Question: What is the measurement shown in the image?
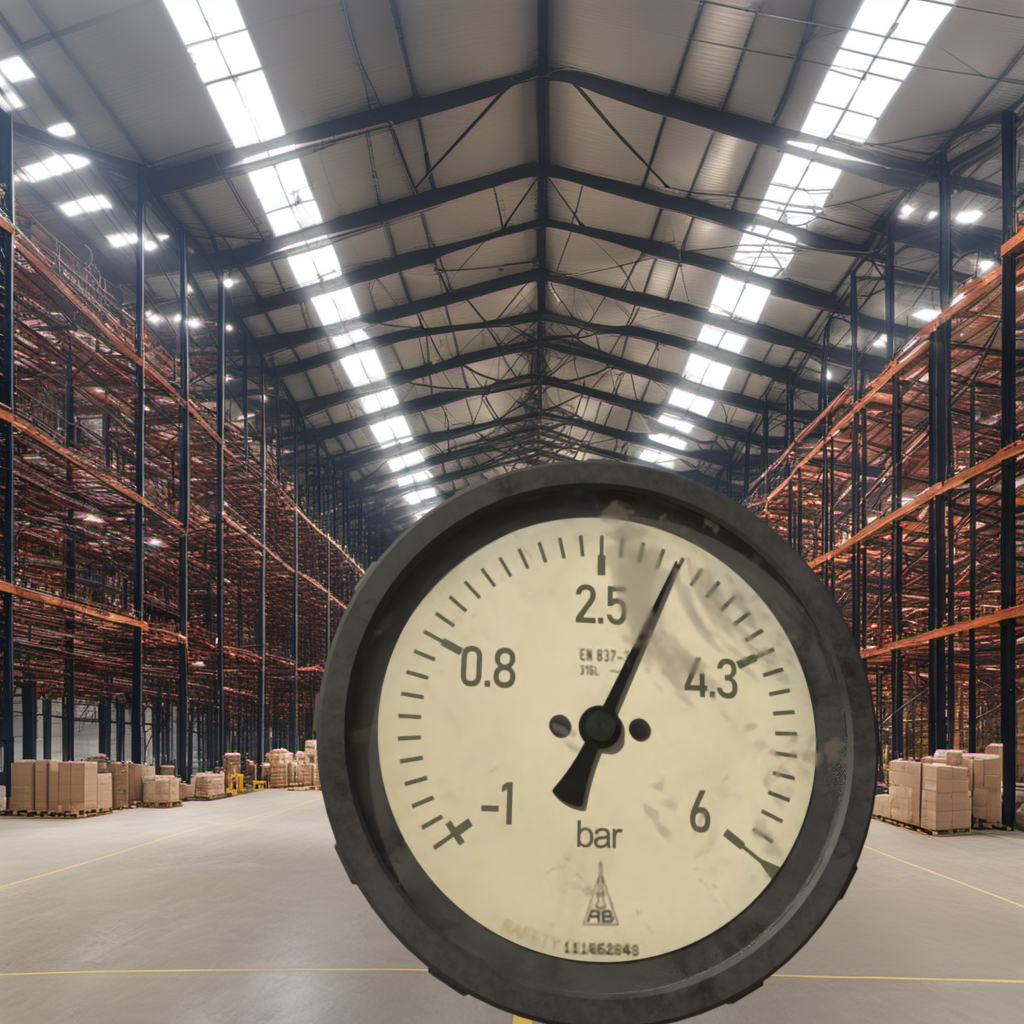
Answer: The result is 3.16
Question: What is the range of the measurement shown in the image?
Answer: The range is from -1 to 6
Question: What is the minimum and maximum value range of the measurement in the image?
Answer: The minimum value is -1 and the maximum value is 6